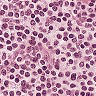
Metastatic tissue present: no